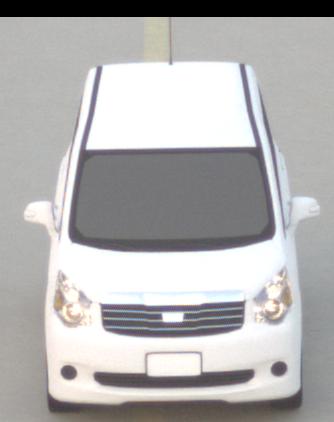
Make: Toyota
Model: Noah
Detailed model: Voxy R70G
Model produced from: 2007
Model produced until: 2013
Doors: 5
Color: white
Road condition: dry road
Daytime: dawn
Contrast: low contrast